Field crop: maize
Growth stage: 2
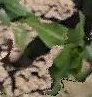
Species: maize